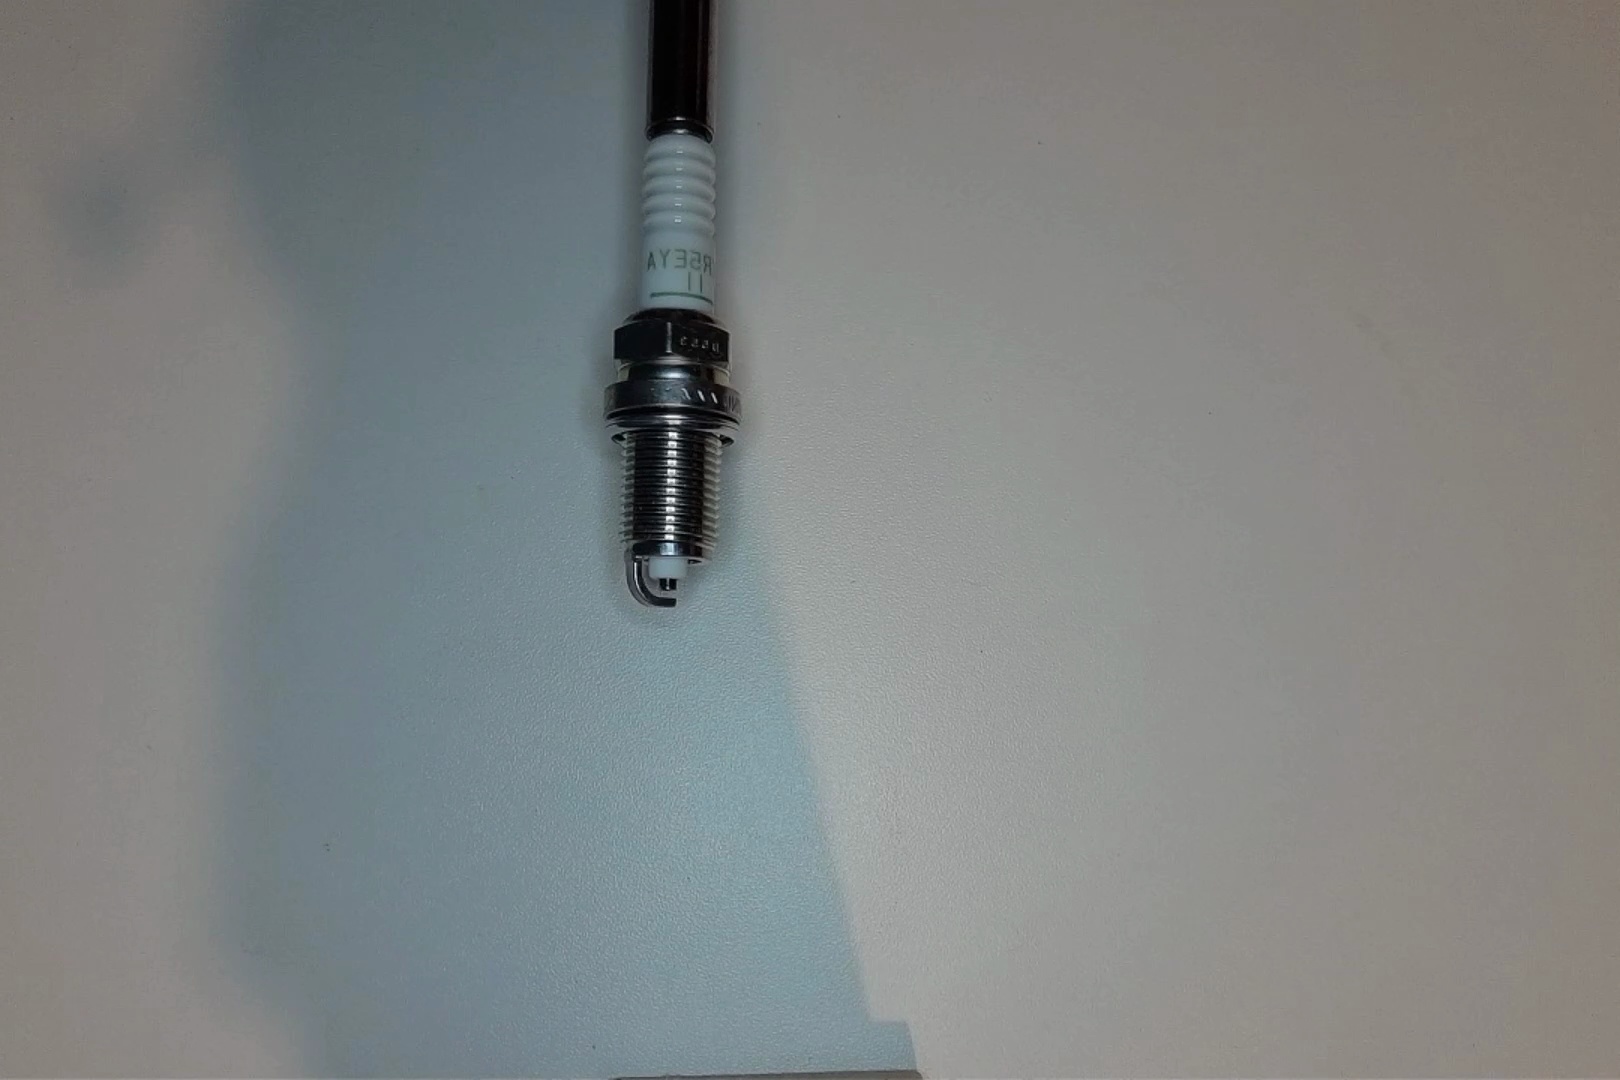
Label: normal